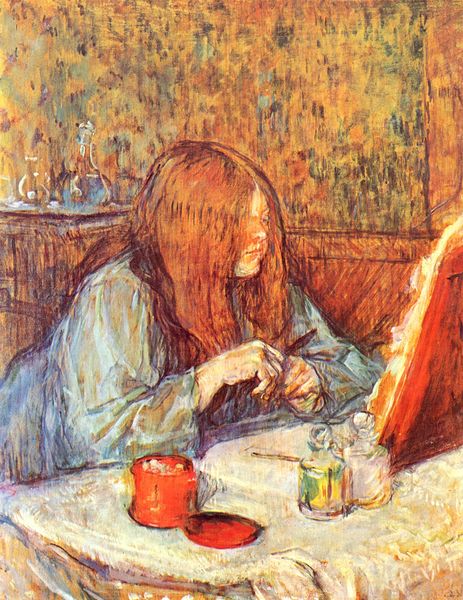
Titel: Madame Poupoule bei der Toilette
Künstler: Henri de Toulouse-Lautrec
Standort: Albi
Institution: Musée Toulouse-Lautrec
Schlagwörter: blau, feuer, gemälde, hand, schatten, weiß, gelb, grün, impressionismus, mädchen, sitzen, braun, degas, finger, frankreich, frau, frisur, glas, haar, hell, holz, kleid, kreide, licht, mund, nase, orange, pastell, raum, renoir, tisch, toulouse lautrec, zeichnung, zimmer, blick, rot, tuch, beige, malerei, flasche, flaschen, gläser, hemd, wand, augen, gesicht, lang, ärmel, hände, niederlande, portrait, porträt, spiegel, tischdecke, tischtuch, öl, auge, haare, interieur, mantel, decke, nachthemd, kinn, locken, puder, vase, hellblau, relief, kommode, haltung, farben, kamm, linien, dick, tapete, lesen, betrachtung, nagel, selbstporträt, striche, becher, rothaarig, spiel, deckel, gefäß, schere, offen, buch, maniküre, morgentoilette, dose, munch, kittel, leinwand, medizin, pinsel, tupfer, gefässe, stift, parfum, karaffe, flakon, fläschchen, frisiertisch, parfüm, schminktisch, toilette, edvard munch, rote haare, fingernägel, schreiben, schneiden, müde, holzvertäfelung, golden, holand, vertiko, nasenspitze, frisieren, kämmen, schminken, armut, verdeckt, tiegel, behälter, kosmetik, tigel, holzschrank, rückwand, vertäfelung, dekadent, wandvertäfelung, flacon, flakons, spachtel, morgens, gesprenkelt, karaffen, dosen, spatel, spachteln, feile, nagelfeile, genälde, flacons, glasflaschen, flüssigkeiten, kosmetiktisch, parfümfläschchen, wanh, frau rote haare